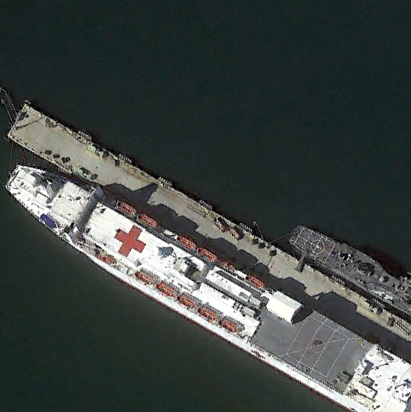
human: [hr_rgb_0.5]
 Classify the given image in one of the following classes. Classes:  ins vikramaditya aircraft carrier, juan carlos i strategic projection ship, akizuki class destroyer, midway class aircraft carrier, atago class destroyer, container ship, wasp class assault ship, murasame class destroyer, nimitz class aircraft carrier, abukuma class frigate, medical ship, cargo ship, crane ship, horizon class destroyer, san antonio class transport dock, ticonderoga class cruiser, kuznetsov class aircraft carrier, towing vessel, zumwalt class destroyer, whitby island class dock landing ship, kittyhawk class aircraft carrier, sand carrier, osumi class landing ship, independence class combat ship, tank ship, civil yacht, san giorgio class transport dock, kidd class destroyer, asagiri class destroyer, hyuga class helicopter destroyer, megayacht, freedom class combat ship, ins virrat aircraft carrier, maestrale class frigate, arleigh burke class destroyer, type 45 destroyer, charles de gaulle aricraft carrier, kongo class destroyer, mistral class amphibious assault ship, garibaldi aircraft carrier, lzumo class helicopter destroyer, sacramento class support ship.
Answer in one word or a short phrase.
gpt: Medical ship